Question: Here is my combobox datatemplate
'''
<ComboBox.ItemTemplate>
<DataTemplate>
<StackPanel KeyboardNavigation.DirectionalNavigation="Contained" Orientation="Horizontal">
<Image Source="{Binding Path=Flag}" Height="25">
<TextBlock Margin="10,0,0,0" Text="{Binding Path=Name}" VerticalAlignment="Center"></TextBlock>
</StackPanel>
</DataTemplate>
</ComboBox.ItemTemplate>
<ComboBox.ItemsPanel>
<ItemsPanelTemplate>
<VirtualizingStackPanel/>
</ItemsPanelTemplate>
</ComboBox.ItemsPanel>
'''
It works fine , i want to select row when mouse is anywhere in row area, and not only when it is just over data.
Thanks
ok, its solved by @Jehof , thanks. And second question is "why it does not work if i set Template?"
like this
'''
<Style TargetType="ComboBoxItem">
<Setter Property="HorizontalContentAlignment" Value="Stretch"/>
<Setter Property="SnapsToDevicePixels" Value="true"/>
<!--<Setter Property="OverridesDefaultStyle" Value="true"/>-->
<Setter Property="Template">
<Setter.Value>
<ControlTemplate TargetType="ComboBoxItem">
<Border Name="Border" Padding="2" SnapsToDevicePixels="False" BorderThickness="1">
<ContentPresenter />
</Border>
<ControlTemplate.Triggers>
<Trigger Property="IsHighlighted" Value="true">
<Setter TargetName="Border" Property="Background" Value="{StaticResource BackgroundHighlighted}"/>
<Setter TargetName="Border" Property="BorderBrush" Value="{StaticResource BorderBrushHighlighted}"/>
</Trigger>
</ControlTemplate.Triggers>
</ControlTemplate>
</Setter.Value>
</Setter>
</Style>
'''
If remove '<Setter Property="Template">' ... part it works!
---
@Jehof and why it does not work if i set Template?
'''
<Style TargetType="ComboBoxItem">
<Setter Property="HorizontalContentAlignment" Value="Stretch"/>
<Setter Property="SnapsToDevicePixels" Value="true"/>
<!--<Setter Property="OverridesDefaultStyle" Value="true"/>-->
<Setter Property="Template">
<Setter.Value>
<ControlTemplate TargetType="ComboBoxItem">
<Border Name="Border" Padding="2" SnapsToDevicePixels="False" BorderThickness="1">
<ContentPresenter />
</Border>
<ControlTemplate.Triggers>
<Trigger Property="IsHighlighted" Value="true">
<Setter TargetName="Border" Property="Background" Value="{StaticResource BackgroundHighlighted}"/>
<Setter TargetName="Border" Property="BorderBrush" Value="{StaticResource BorderBrushHighlighted}"/>
</Trigger>
</ControlTemplate.Triggers>
</ControlTemplate>
</Setter.Value>
</Setter>
</Style>
'''
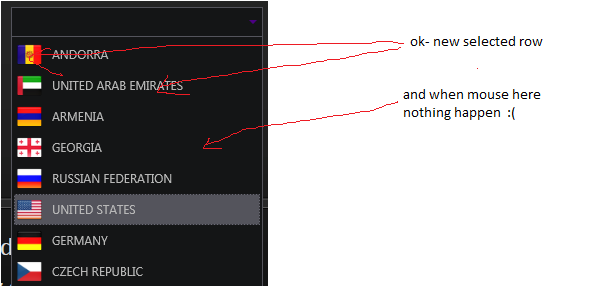
Answer: Add the ItemContainerStyle to your ComboBox with a HorizontalContentAlignment set to Stretch.
'''
<ComboBox.ItemContainerStyle>
<Style TargetType="ComboBoxItem">
<Setter Property="HorizontalContentAlignment" Value="Stretch"/>
</Style >
</ComboBox.ItemContainerStyle>
'''